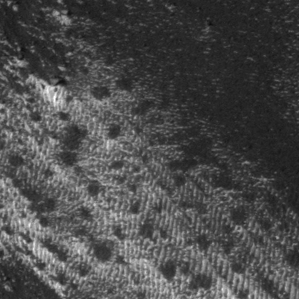
Label: frost